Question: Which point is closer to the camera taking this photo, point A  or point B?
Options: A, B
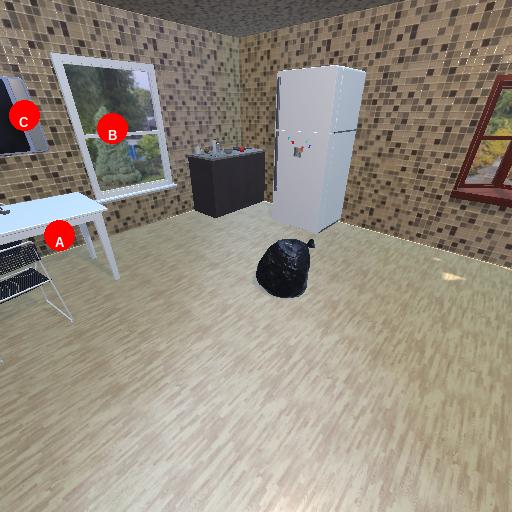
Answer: A